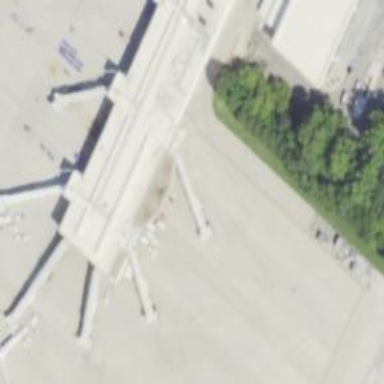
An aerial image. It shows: Airport gate.